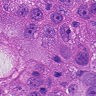
Metastatic tissue present: yes